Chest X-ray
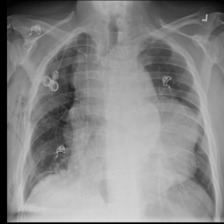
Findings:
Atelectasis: negative
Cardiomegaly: negative
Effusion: negative
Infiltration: negative
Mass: positive
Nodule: negative
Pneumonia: negative
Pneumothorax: negative
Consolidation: negative
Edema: negative
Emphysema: negative
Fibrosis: negative
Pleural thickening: negative
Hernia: negative